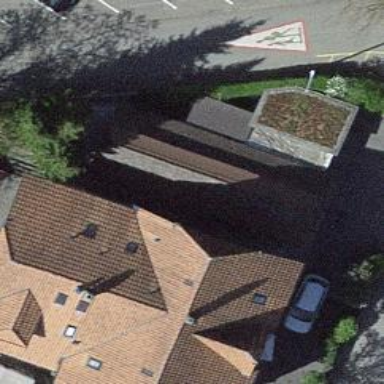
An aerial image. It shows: Garage building.